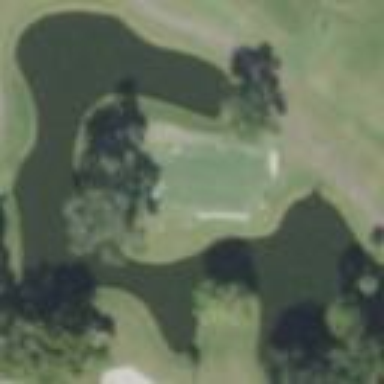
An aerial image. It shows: Water hazard in golf course. The hazard is natural water feature.